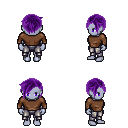
a pixel art fantasy rpg character, female body template, dark elf, purple skin, brown long-sleeve shirt, metal pants, purple pixie cut hairstyle, four views (front, back, left, right), 2x2 character sprite sheet, small pixel art, hard edges, no anti-aliasing